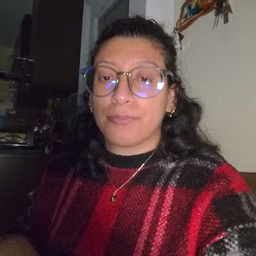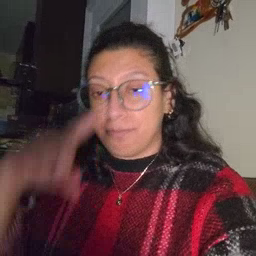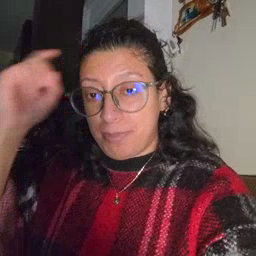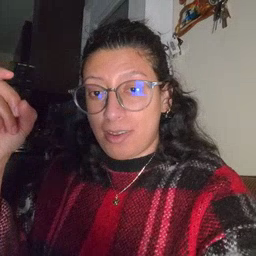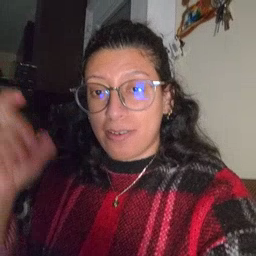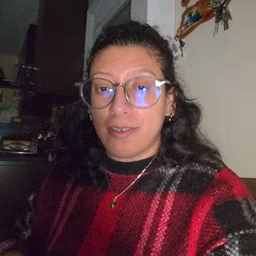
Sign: because